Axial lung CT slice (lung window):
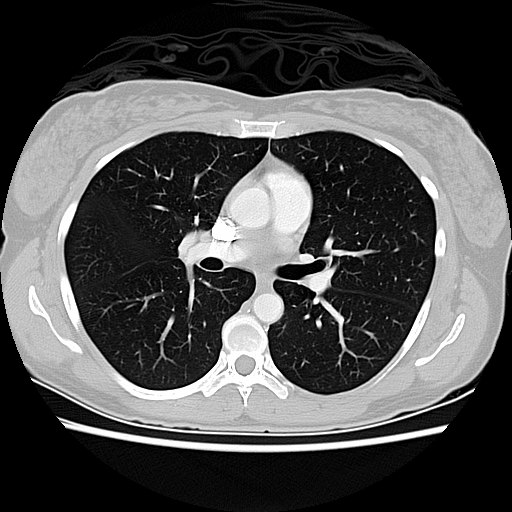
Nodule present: no